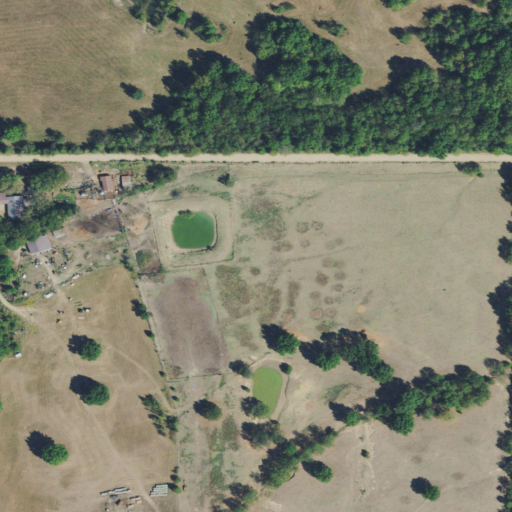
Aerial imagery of plain(s) in Oklahoma named Gap Prairie containing pasture, deciduous forest, open development, grassland, low intensity development, and medium intensity development